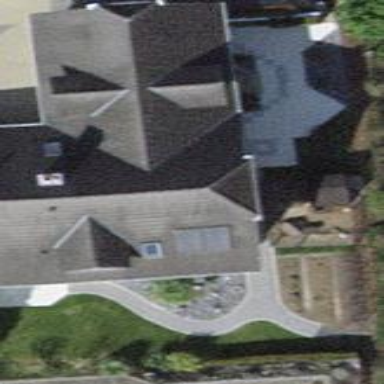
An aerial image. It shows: Detached building with half-hipped roof shape.